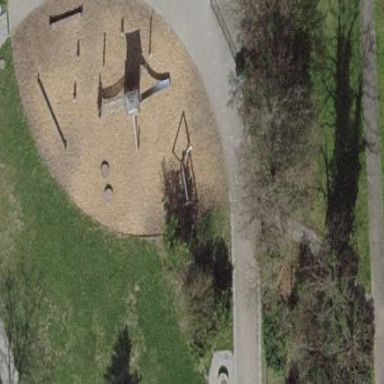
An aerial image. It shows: Playground with woodchips covering the ground.